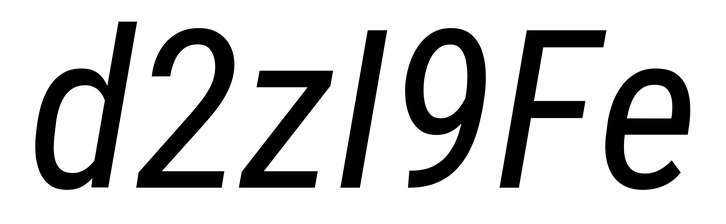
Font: Roboto-Italic_Condensed_Italic